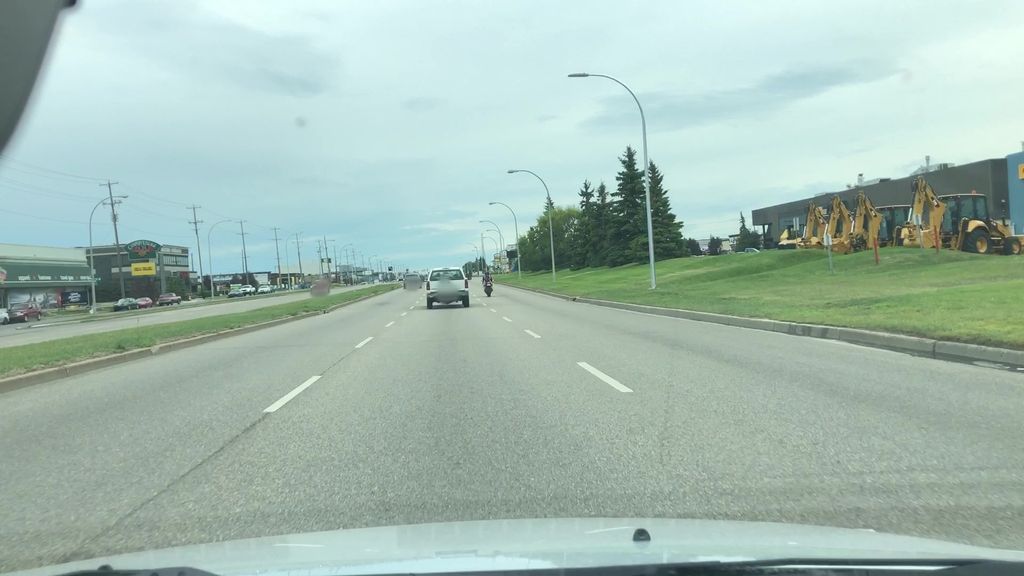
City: edmonton